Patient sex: M
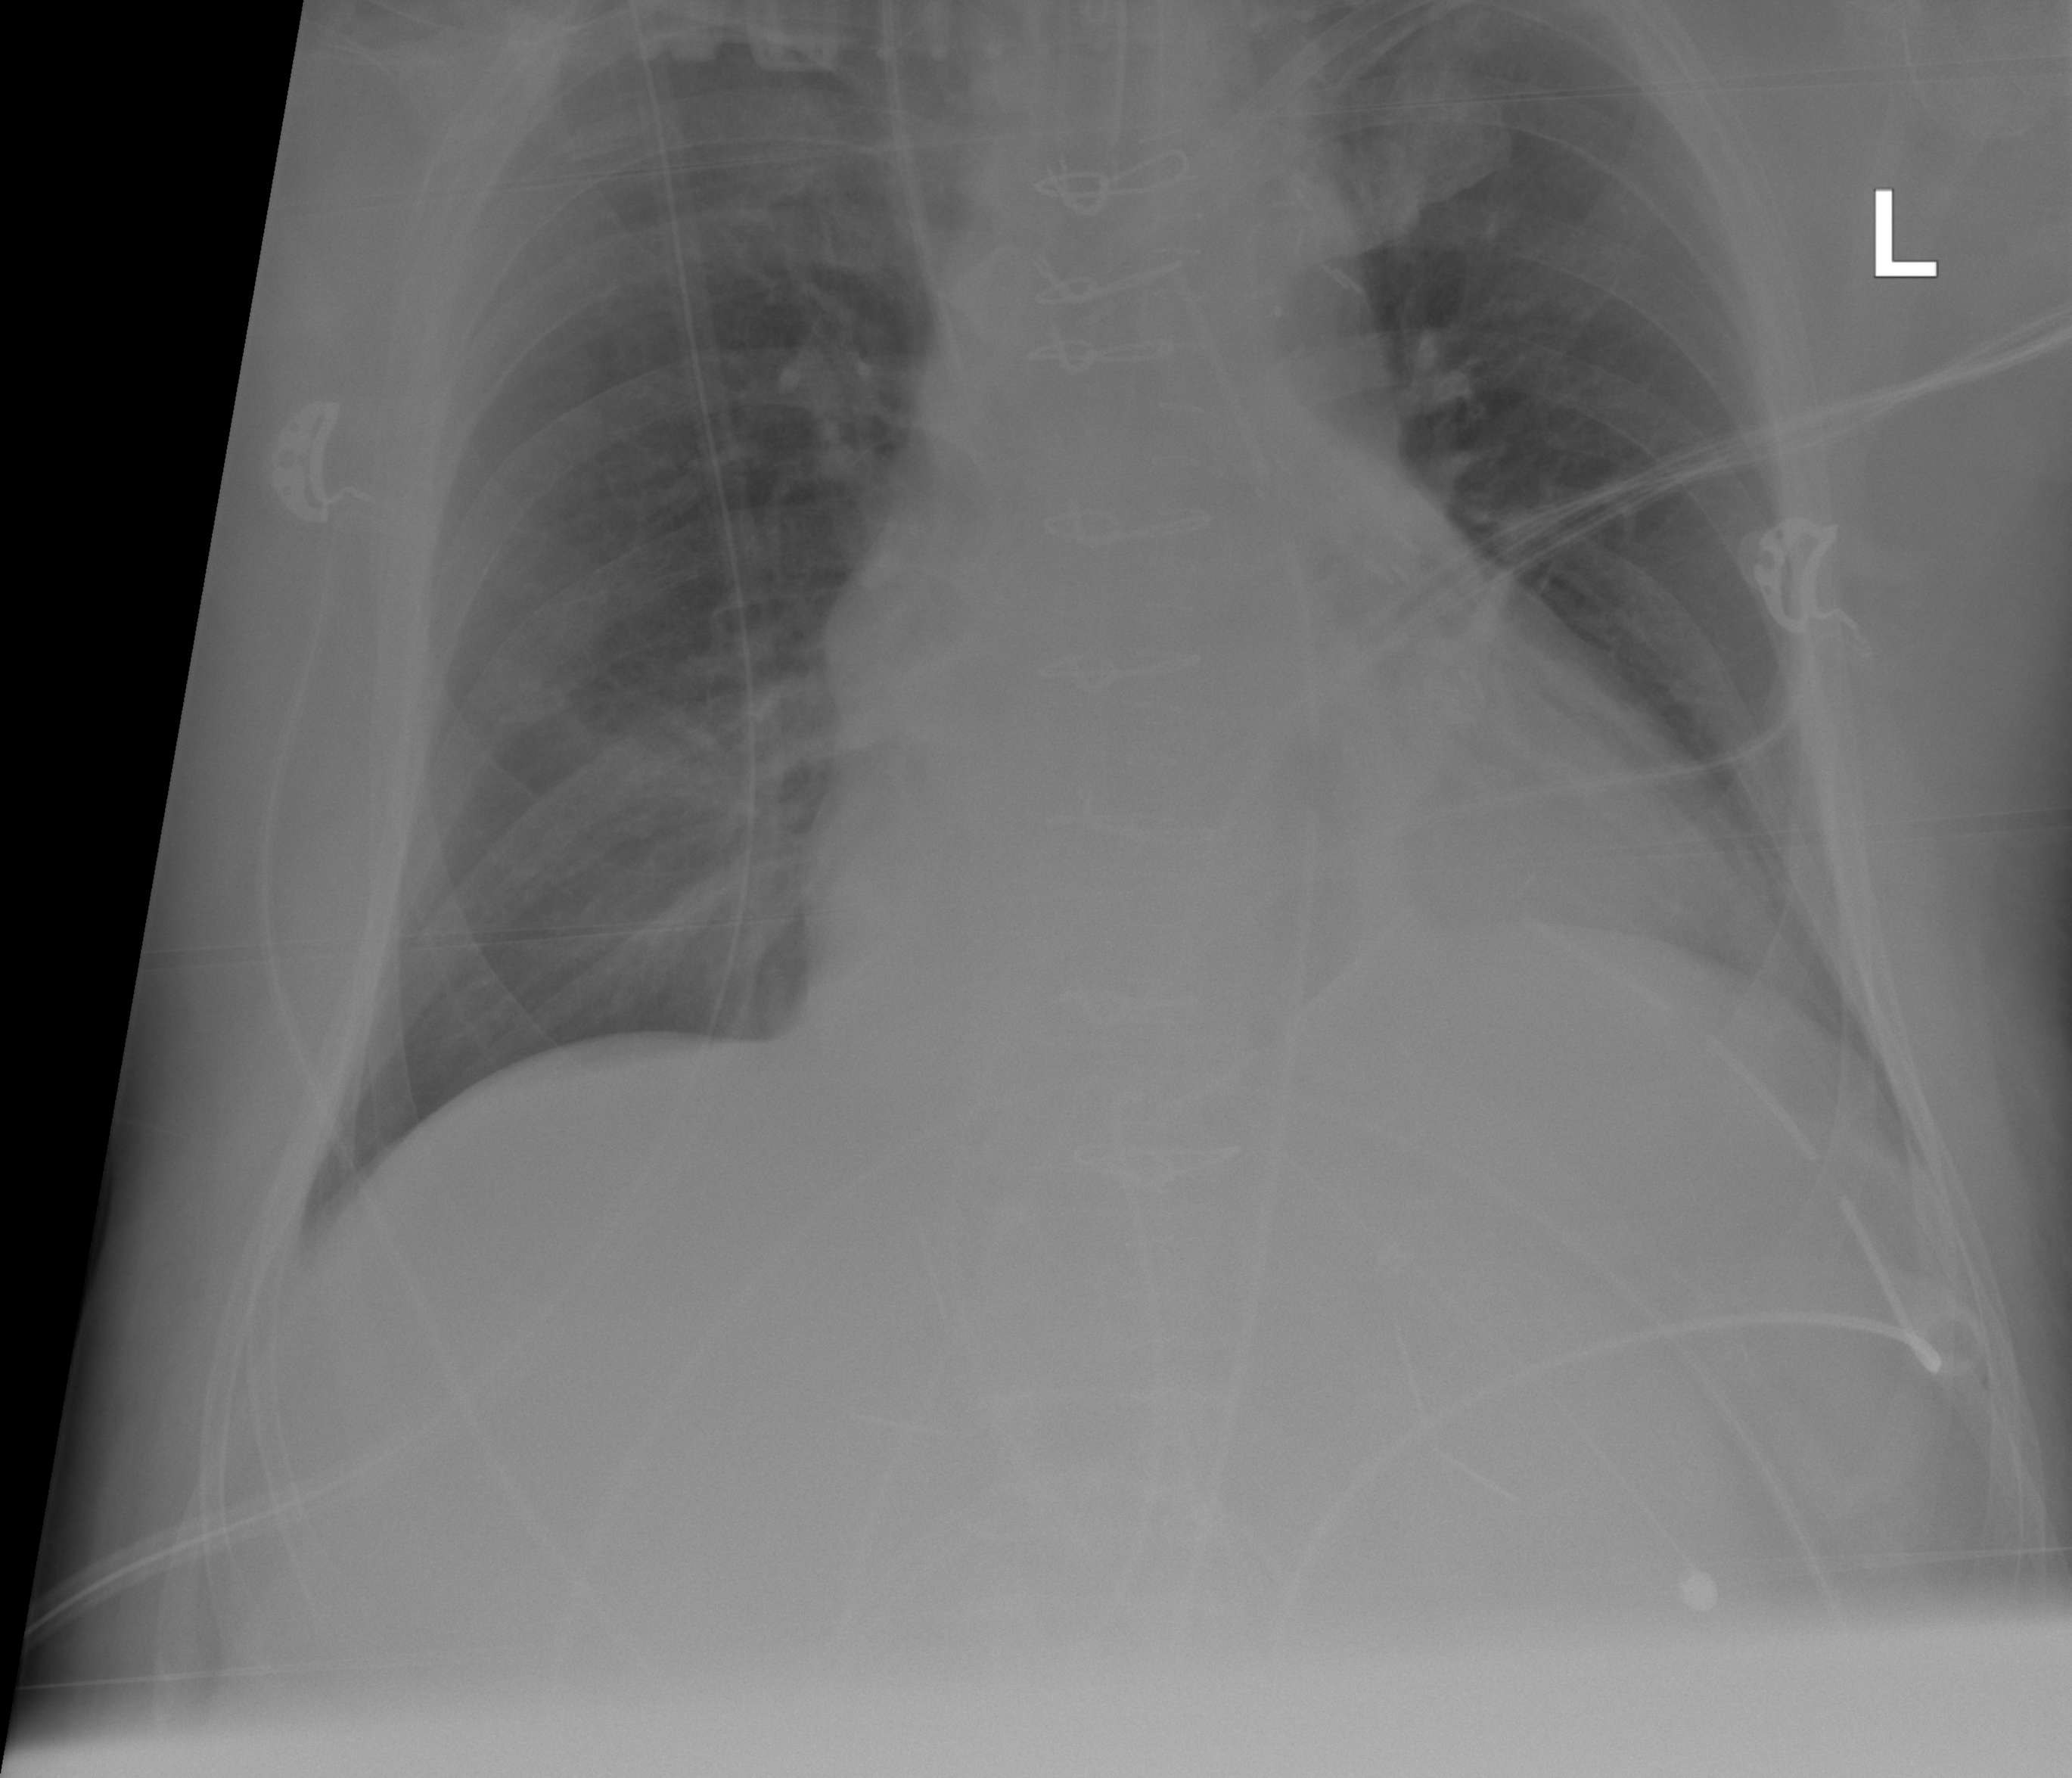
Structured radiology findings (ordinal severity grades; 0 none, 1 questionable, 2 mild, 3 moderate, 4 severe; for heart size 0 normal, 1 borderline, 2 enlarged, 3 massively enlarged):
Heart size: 2
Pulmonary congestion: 2
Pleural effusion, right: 0
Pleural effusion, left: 0
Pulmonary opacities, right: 2
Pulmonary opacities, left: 2
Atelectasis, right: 2
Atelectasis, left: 2